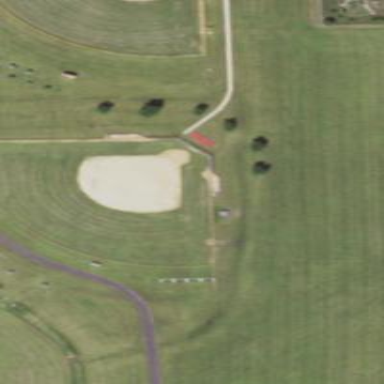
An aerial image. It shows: Baseball pitch for leisure and sports activities.